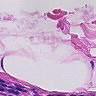
Metastatic tissue present: no